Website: macys
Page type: gifting
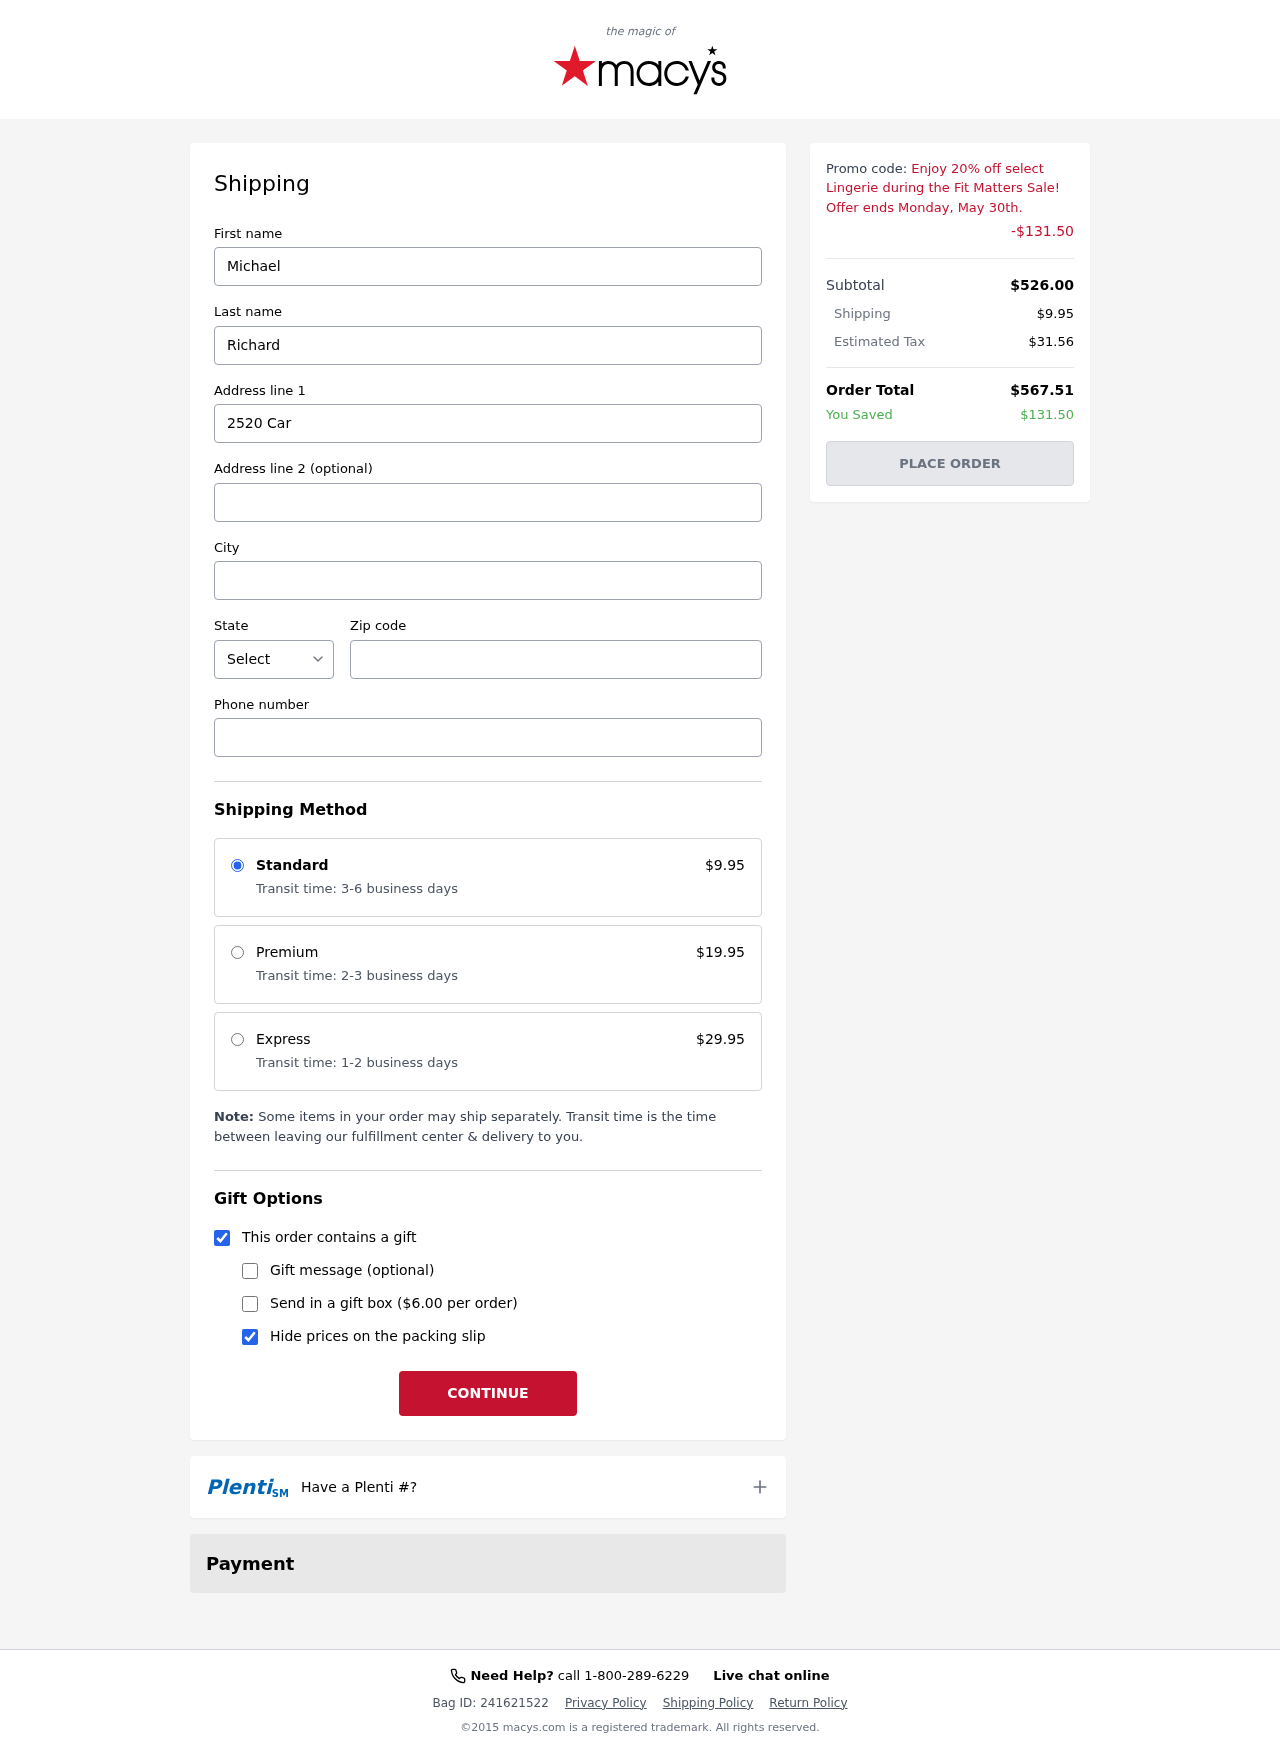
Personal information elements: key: PII_CITY
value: Hallchester
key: PII_FIRSTNAME
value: Michael
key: PII_LASTNAME
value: Richard
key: PII_PHONE
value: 8458755317
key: PII_POSTCODE
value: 45278
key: PII_STATE_ABBR
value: MA
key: PII_STREET
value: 2520 Carter Inlet
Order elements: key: ORDER_SHIPPING_COST
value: $9.95
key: ORDER_DISCOUNT
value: -$131.50
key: ORDER_SUBTOTAL
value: $526.00
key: ORDER_TAX
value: $31.56
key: ORDER_TOTAL
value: $567.51
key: ORDER_SAVINGS
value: $131.50